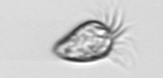
Label: Paratontonia_gracillima